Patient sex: M
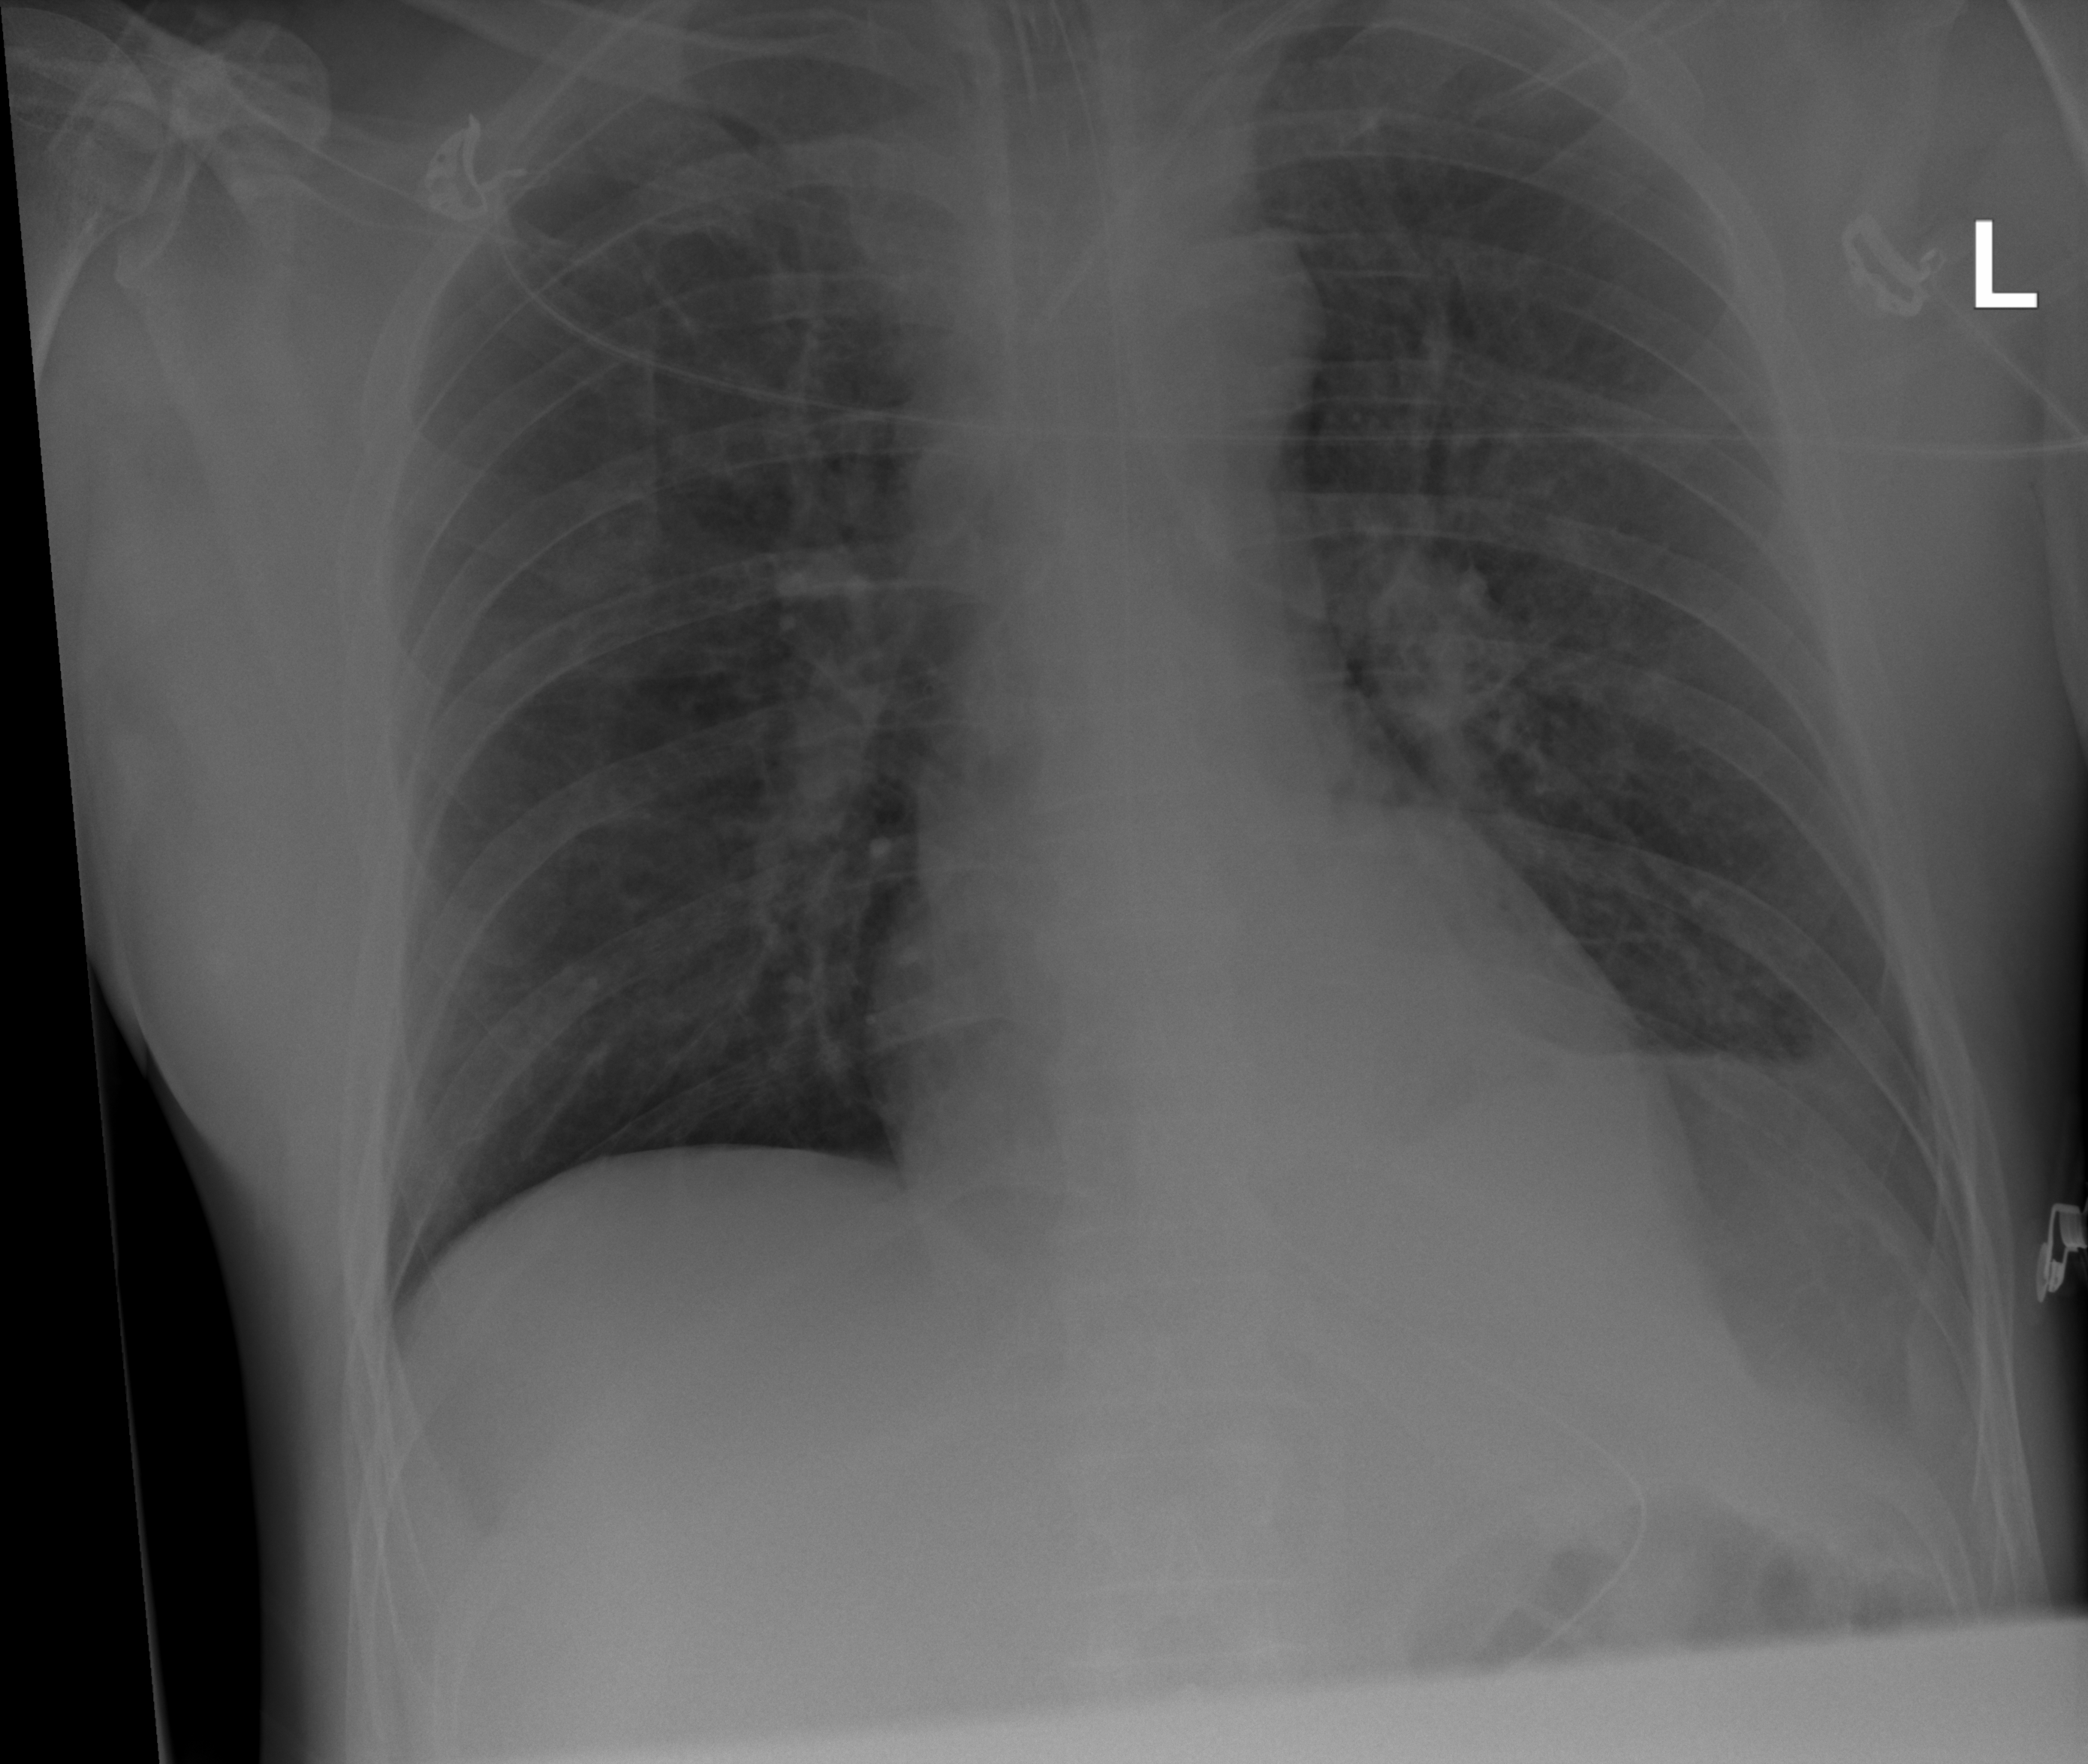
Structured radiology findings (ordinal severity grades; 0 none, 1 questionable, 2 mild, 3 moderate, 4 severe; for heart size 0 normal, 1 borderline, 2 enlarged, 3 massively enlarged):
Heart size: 1
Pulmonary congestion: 2
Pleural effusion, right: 0
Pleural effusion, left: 2
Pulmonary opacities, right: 2
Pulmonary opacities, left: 2
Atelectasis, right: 0
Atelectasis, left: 4